This grayscale texture is a bearing vibration snapshot reshaped row-by-row into a square image. Determine the bearing's health state. Answer with exactly one of: normal, inner_race, outer_race, ball.
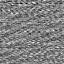
Answer: normal